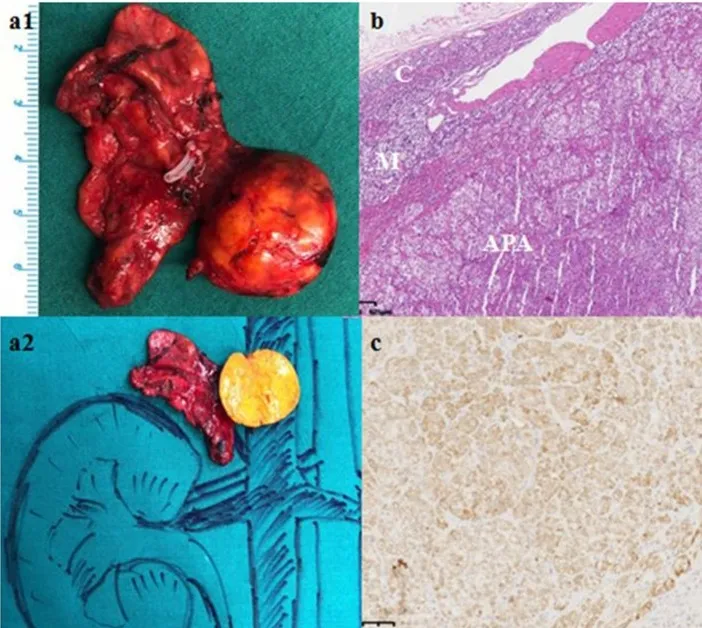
Gross pathological, histological and immunohistochemical findings. (a) Gross pathology revealed a 61 x 27 x 8 mm golden-yellow adenoma, which was connected to the right adrenal gland. (b) Hematoxylin-eosin staining, C: Normal adrenal cortex, M: Adrenal medulla; APA: Aldosterone-producing adenoma. (c) Immunohistochemical staining with CYP11B2.
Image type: pathology (h&e)